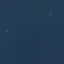
Land use / land cover: SeaLake